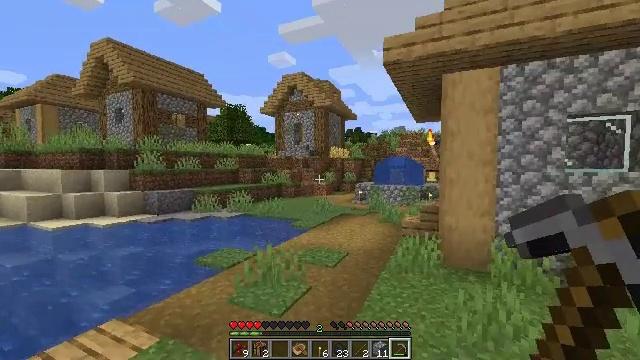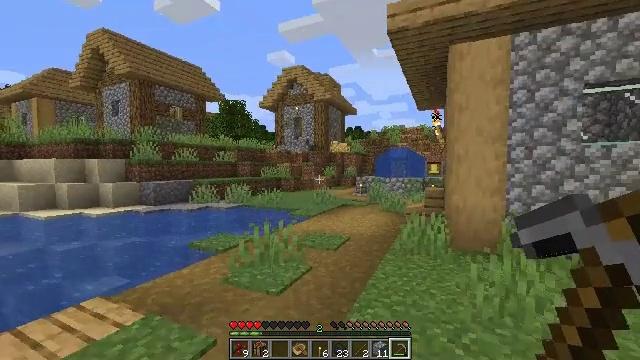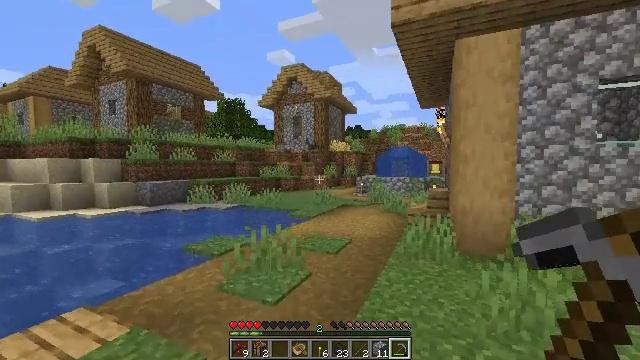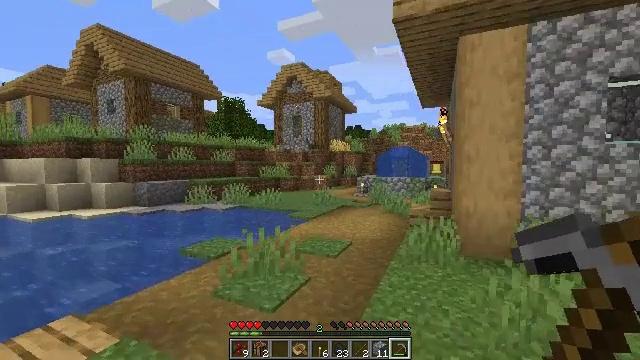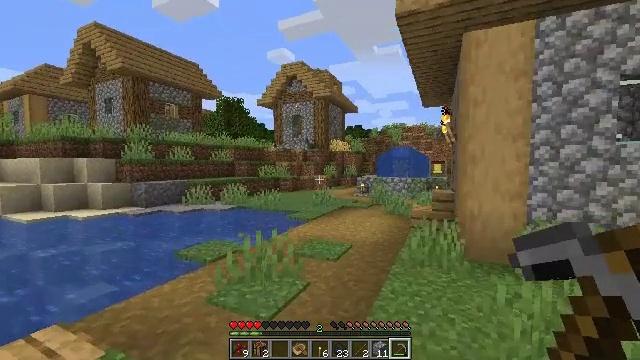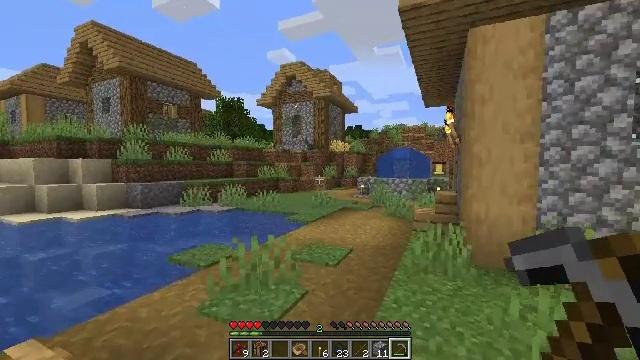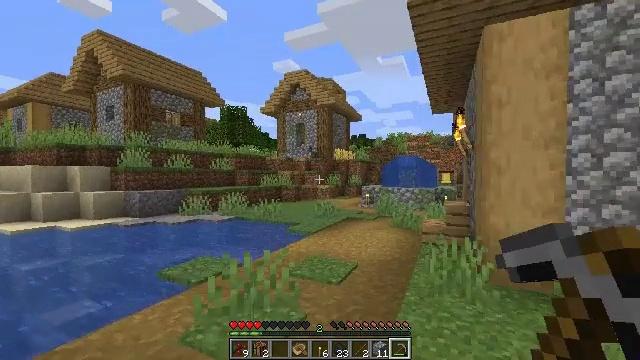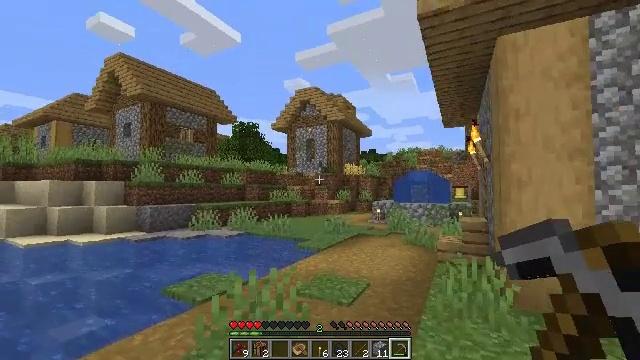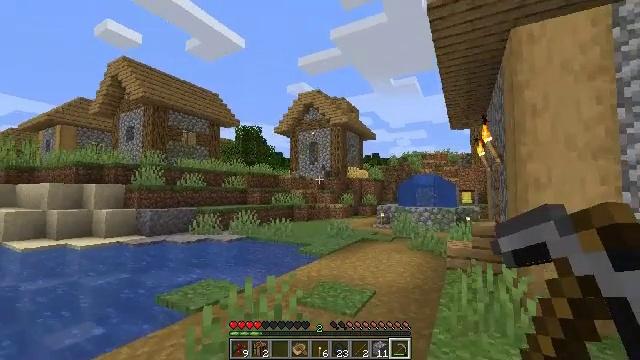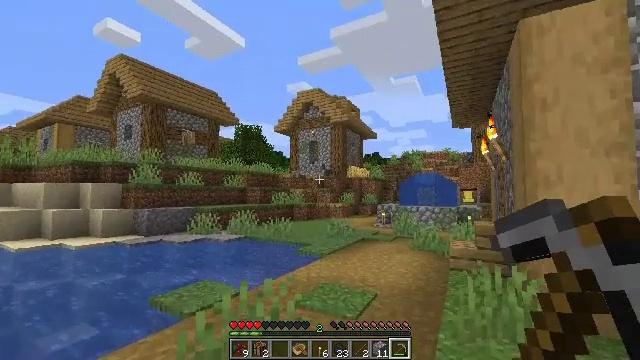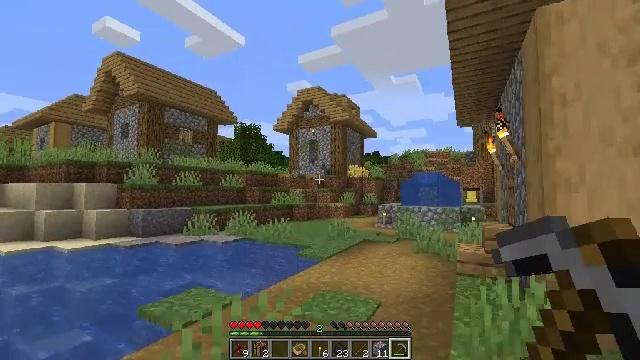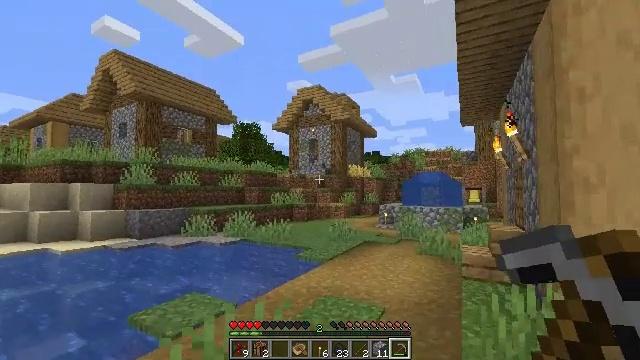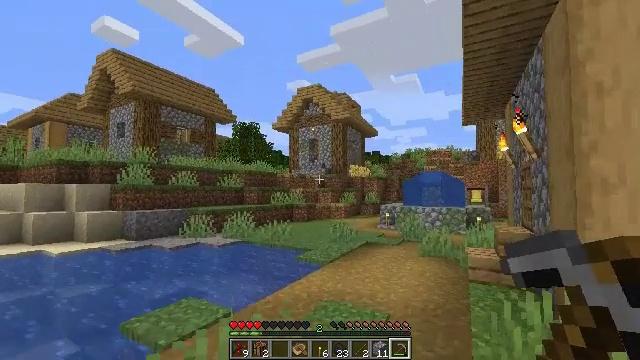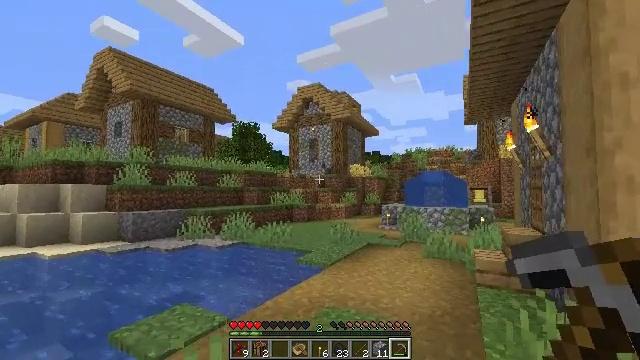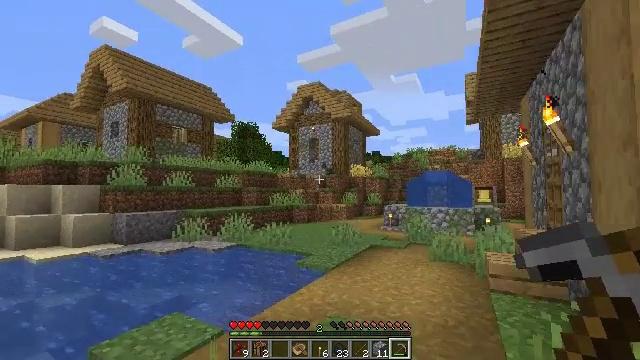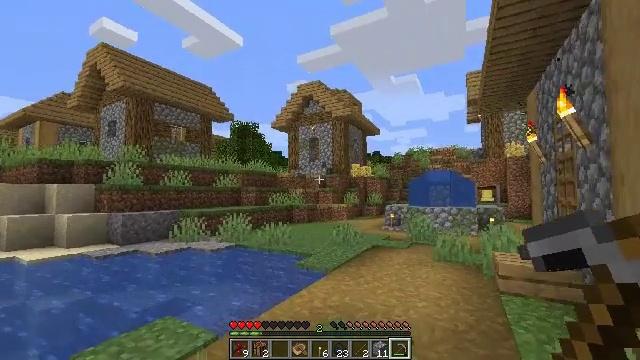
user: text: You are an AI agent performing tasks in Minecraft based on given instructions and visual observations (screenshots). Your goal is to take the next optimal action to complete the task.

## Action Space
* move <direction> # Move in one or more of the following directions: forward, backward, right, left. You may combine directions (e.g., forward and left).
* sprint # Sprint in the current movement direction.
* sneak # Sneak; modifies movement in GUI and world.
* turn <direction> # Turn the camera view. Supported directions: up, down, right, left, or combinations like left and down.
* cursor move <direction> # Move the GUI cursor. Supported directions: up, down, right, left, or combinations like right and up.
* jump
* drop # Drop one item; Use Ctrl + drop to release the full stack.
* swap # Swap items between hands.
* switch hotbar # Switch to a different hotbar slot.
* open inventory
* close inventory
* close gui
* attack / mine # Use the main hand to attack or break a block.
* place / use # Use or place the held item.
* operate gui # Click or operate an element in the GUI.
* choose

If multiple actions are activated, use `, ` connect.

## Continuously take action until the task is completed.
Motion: motion action
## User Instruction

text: Mine the white bed.
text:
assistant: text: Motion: move forward
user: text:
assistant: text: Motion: move forward
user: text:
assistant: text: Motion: move forward
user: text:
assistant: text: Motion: move forward
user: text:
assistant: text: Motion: move forward
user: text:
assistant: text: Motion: move forward, turn up
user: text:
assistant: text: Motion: move forward, turn left and up
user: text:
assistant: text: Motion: move forward
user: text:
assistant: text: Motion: move forward
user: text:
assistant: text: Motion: move forward
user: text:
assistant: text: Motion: move forward
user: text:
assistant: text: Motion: move forward
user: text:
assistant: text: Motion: move forward
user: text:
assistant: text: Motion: move forward
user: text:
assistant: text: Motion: move forward
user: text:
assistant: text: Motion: move forward
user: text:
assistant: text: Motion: move forward
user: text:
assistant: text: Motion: move forward, turn left
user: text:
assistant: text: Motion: move forward, turn left
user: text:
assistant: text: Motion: move forward, turn left
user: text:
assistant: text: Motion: move forward
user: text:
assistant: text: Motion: move forward
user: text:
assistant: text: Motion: move forward
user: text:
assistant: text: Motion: move forward
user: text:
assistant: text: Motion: move forward, turn left
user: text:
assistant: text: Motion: move forward, turn left and down
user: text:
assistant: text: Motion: move forward and move right, turn left and down
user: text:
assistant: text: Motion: move forward and move right, turn left and down
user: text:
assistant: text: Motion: move right
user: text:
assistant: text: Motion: move right